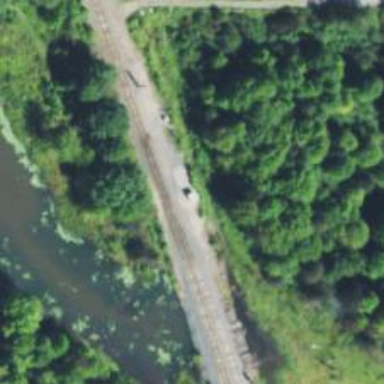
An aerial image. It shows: Outdoor signal box along the railway.